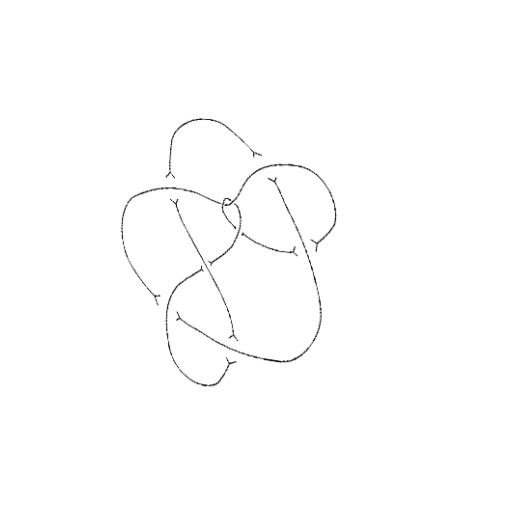
Crossing number: 9